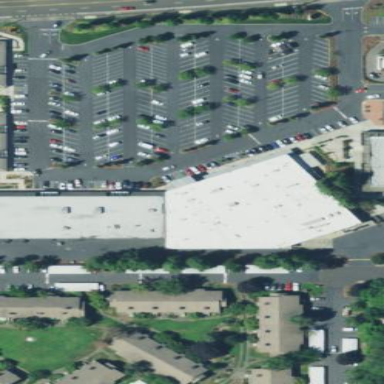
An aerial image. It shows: Retail building housing supermarket.